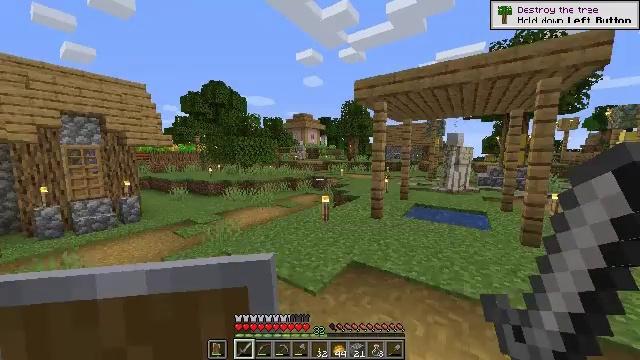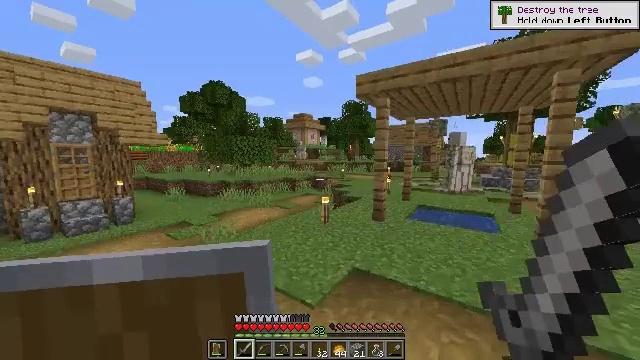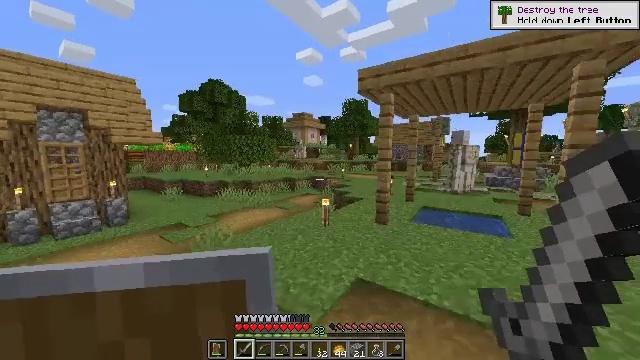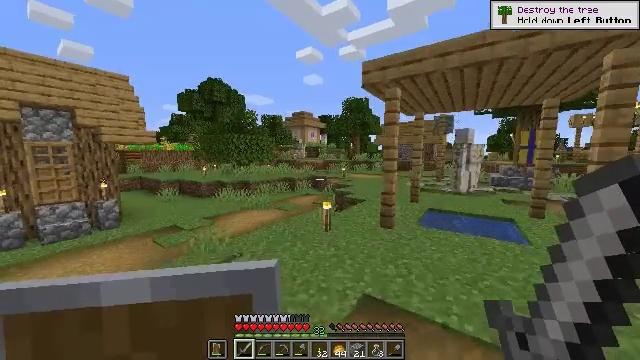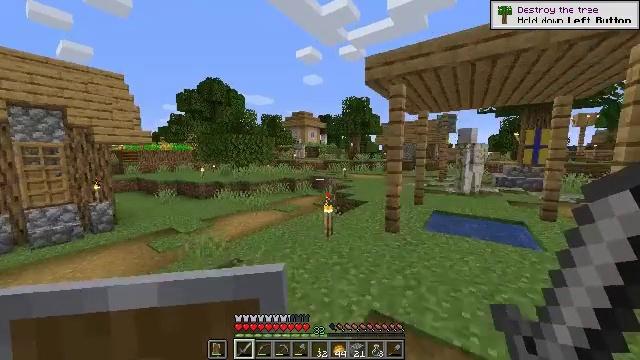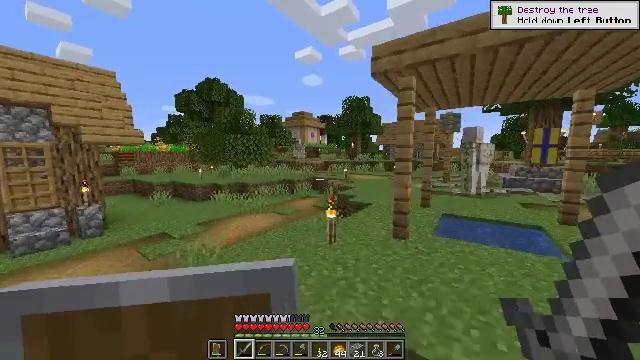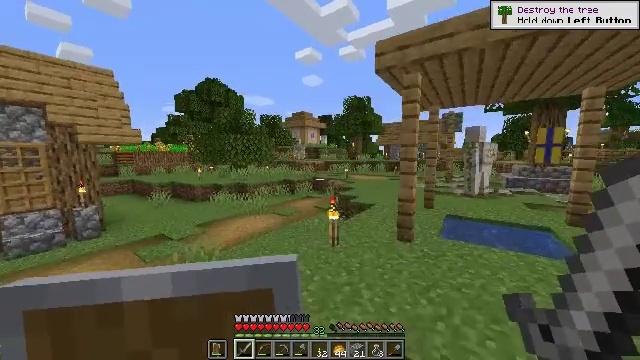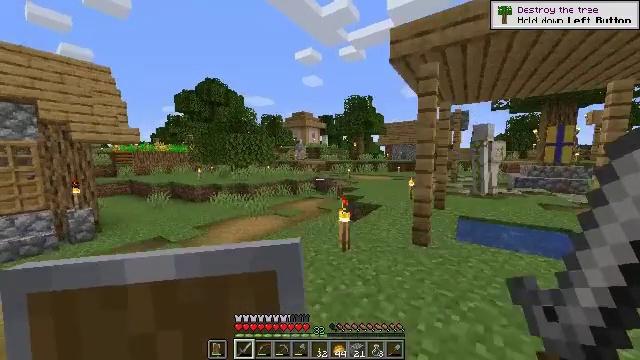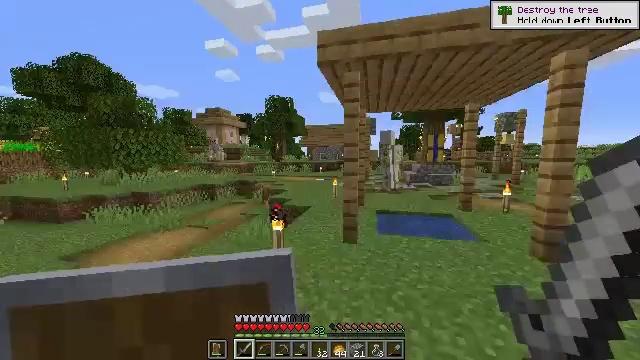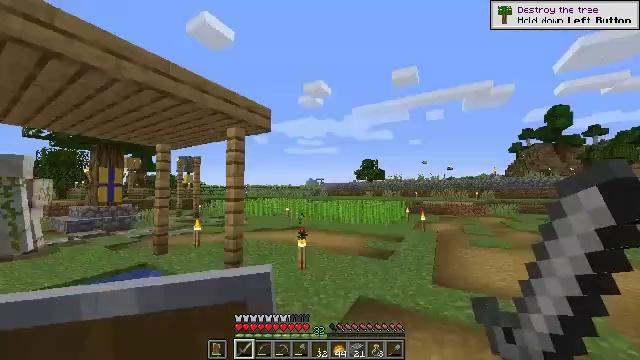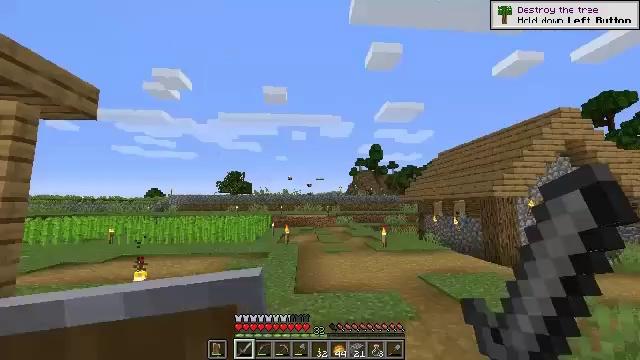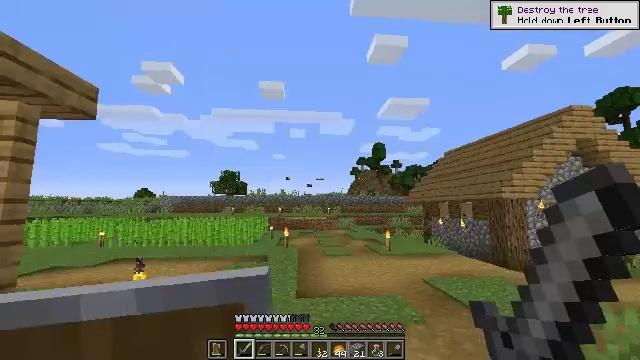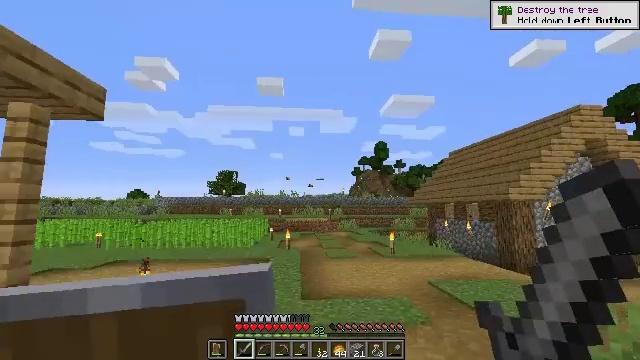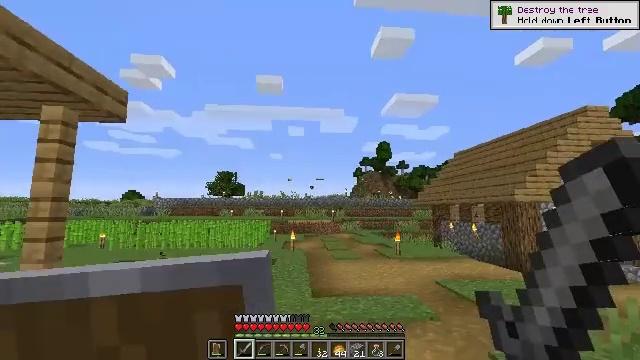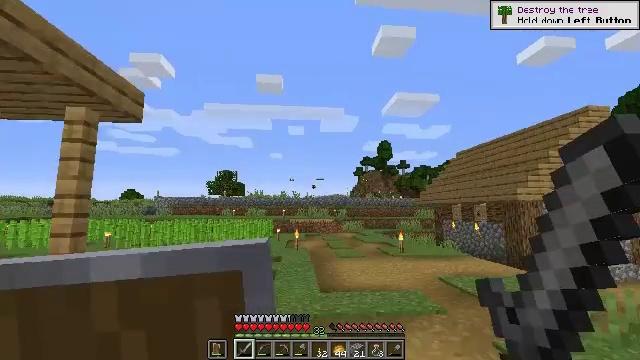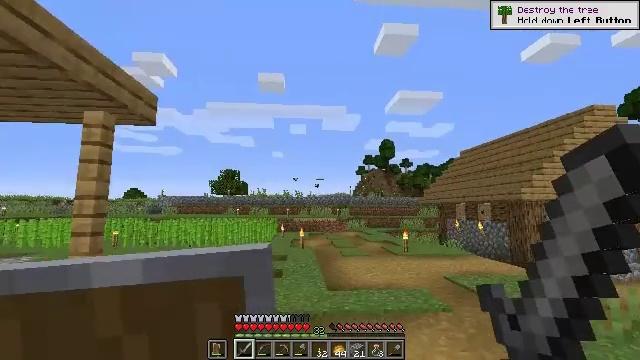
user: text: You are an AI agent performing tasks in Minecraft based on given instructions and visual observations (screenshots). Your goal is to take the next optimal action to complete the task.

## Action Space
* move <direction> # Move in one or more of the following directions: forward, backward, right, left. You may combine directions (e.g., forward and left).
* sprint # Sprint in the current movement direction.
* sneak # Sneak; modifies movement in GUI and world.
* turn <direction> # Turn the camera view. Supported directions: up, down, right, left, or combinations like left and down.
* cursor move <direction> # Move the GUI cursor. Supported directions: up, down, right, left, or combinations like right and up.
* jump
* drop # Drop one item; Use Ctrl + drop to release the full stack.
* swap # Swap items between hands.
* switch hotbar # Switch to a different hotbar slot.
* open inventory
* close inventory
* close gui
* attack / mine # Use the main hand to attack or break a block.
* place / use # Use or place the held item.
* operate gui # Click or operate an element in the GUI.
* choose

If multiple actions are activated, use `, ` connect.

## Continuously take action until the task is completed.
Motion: motion action
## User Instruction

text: craft item air
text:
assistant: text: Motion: move forward
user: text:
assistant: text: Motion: move forward
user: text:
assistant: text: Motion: move forward
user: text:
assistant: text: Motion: move forward
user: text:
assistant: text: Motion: move forward
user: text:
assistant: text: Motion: move forward and move left
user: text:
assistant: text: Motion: move forward and move left
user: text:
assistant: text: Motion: move forward and move left, turn right
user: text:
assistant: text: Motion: move back and move left, turn right and up
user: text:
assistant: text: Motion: move back and move left, turn right and up
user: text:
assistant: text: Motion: move back and move left
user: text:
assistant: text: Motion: move back and move left
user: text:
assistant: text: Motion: move back and move left
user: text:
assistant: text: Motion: move back and move left
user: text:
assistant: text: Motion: move back and move left
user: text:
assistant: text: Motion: move back and move left
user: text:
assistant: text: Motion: move back and move left
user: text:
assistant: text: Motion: move back and move left
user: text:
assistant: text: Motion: move back and move left
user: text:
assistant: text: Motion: move back and move left
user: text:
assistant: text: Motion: move back and move left
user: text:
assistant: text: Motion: move back and move left
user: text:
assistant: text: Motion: move back and move left
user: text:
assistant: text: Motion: move back and move left
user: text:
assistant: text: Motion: move back and move left
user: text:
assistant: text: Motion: move back and move left
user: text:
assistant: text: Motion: move back and move left
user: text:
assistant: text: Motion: move back and move left
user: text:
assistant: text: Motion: move back and move left
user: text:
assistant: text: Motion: move back and move left